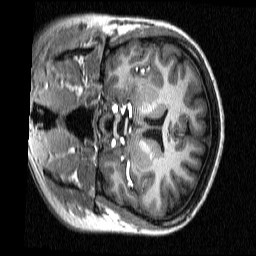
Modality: T1w
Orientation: coronal